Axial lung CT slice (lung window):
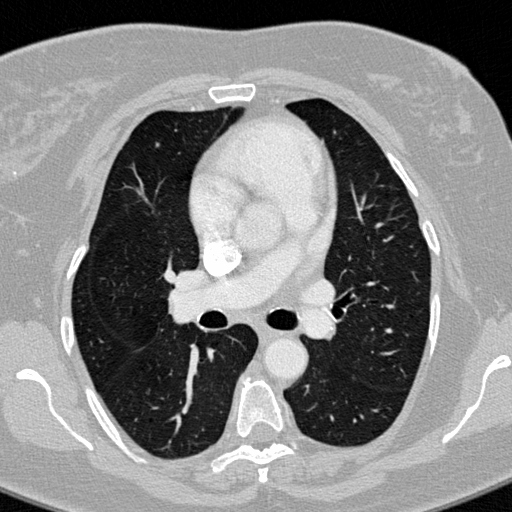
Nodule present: no